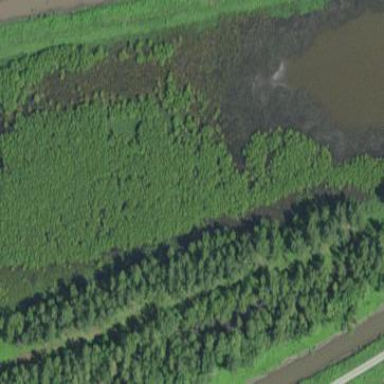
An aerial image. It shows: Marsh wetland.